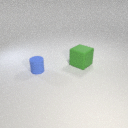
large green rubber cube to the right of small blue rubber cylinder